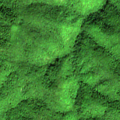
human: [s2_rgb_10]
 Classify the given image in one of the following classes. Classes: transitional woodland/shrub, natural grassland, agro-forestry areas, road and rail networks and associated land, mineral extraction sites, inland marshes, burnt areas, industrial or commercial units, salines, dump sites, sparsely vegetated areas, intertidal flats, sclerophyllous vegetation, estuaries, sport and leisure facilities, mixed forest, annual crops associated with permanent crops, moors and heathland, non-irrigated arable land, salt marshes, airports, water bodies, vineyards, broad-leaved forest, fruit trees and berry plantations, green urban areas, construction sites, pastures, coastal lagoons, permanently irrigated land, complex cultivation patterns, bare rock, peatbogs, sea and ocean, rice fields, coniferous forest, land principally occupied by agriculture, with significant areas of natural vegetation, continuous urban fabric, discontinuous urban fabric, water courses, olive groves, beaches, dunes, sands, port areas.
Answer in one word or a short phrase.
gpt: broad-leaved forest